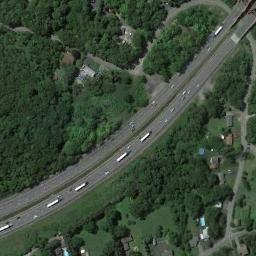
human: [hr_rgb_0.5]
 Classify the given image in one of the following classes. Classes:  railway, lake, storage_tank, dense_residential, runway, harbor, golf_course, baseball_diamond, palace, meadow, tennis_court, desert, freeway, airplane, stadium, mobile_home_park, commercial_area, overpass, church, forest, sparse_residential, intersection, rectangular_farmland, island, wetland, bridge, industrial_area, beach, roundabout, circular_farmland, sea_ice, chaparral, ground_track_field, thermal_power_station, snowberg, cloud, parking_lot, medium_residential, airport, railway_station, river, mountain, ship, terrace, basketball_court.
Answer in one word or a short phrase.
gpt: freeway